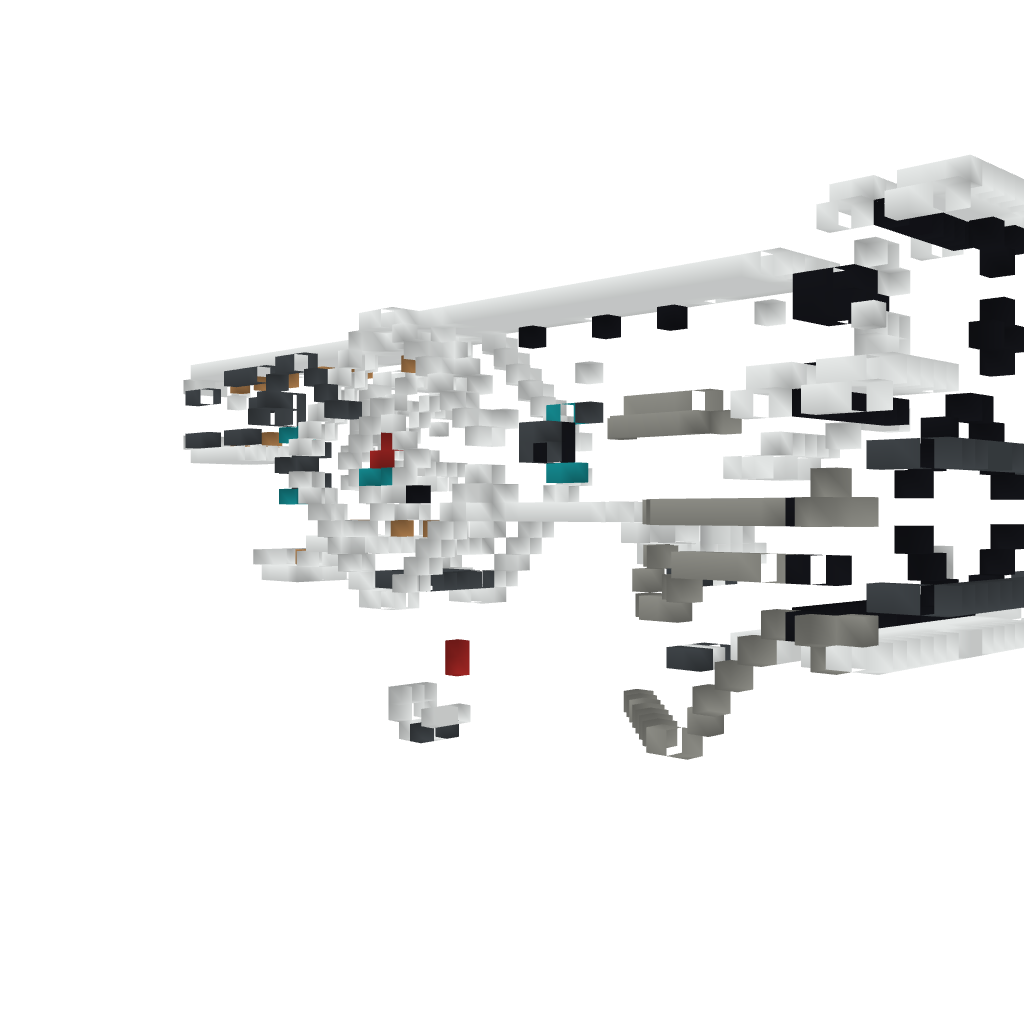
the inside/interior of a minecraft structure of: Dubstep Gun